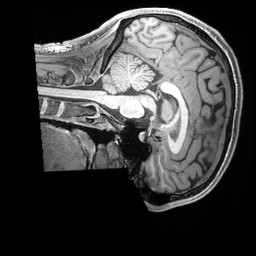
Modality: T1w
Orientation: sagittal
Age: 29
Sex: male
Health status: healthy
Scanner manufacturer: siemens
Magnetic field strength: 3 T
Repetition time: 2.4 s
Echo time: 0.00228 s